Interaction volume radius: 10 \u00c5
Interaction volume height: 20 \u00c5
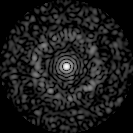
Disorder parameter: 0.8356